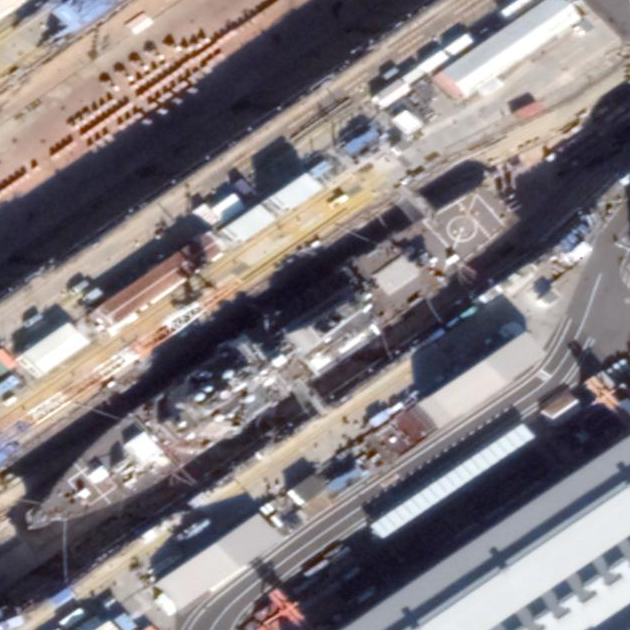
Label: Arleigh_Burke-class_destroyer